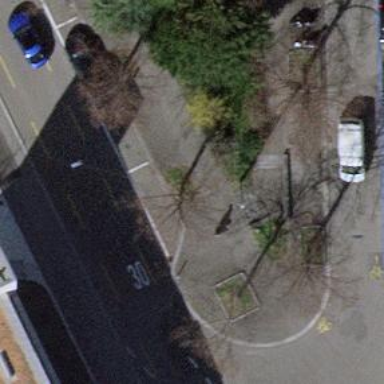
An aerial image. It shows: Footway with sett surface.